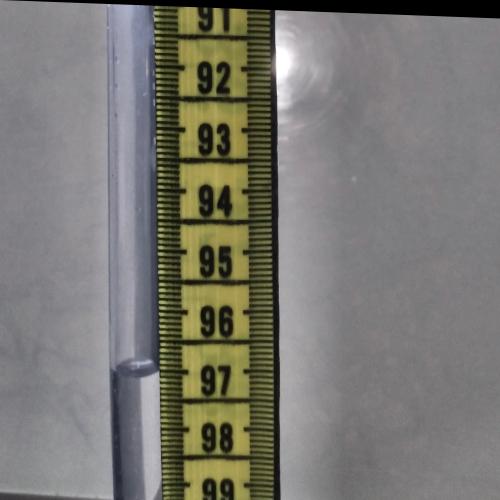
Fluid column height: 97.0 cm